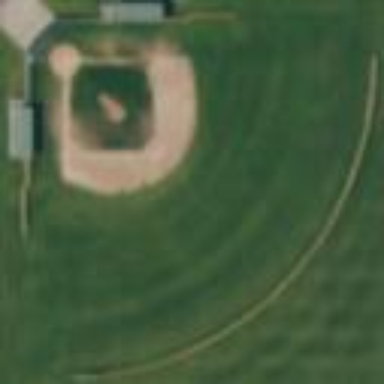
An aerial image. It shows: Softball pitch for leisure sports.